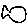
Label: fish